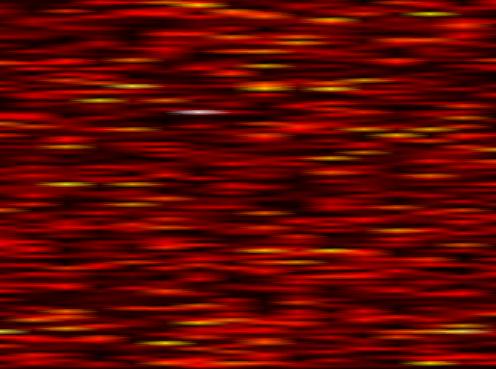
Label: WOLA